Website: macys
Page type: gifting
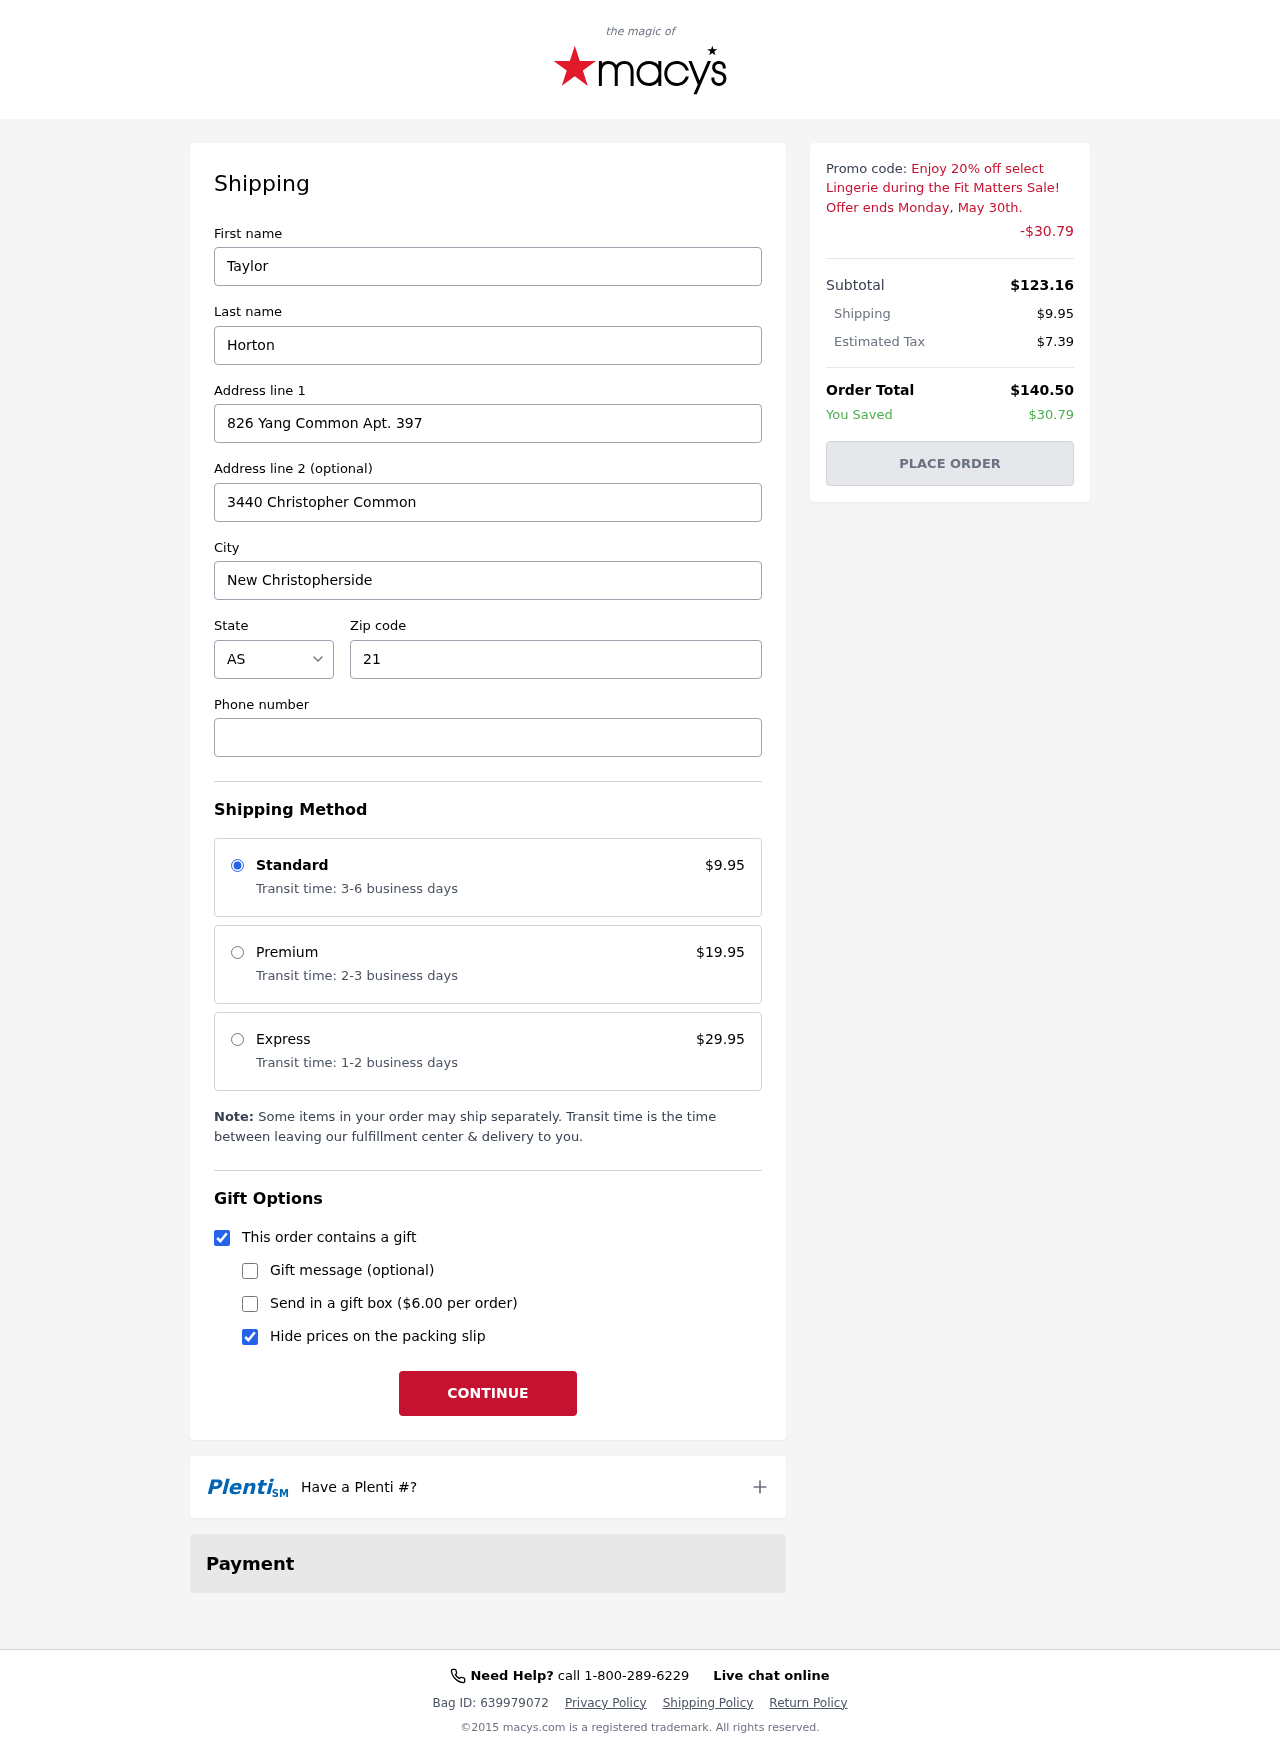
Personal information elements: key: PII_CITY
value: New Christopherside
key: PII_FIRSTNAME
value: Taylor
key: PII_LASTNAME
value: Horton
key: PII_PHONE
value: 3534595874
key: PII_POSTCODE
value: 21057
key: PII_STATE_ABBR
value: AS
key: PII_STREET
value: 826 Yang Common Apt. 397
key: PII_STREET2
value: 3440 Christopher Common
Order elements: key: ORDER_SHIPPING_COST
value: $9.95
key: ORDER_DISCOUNT
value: -$30.79
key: ORDER_SUBTOTAL
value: $123.16
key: ORDER_TAX
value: $7.39
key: ORDER_TOTAL
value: $140.50
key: ORDER_SAVINGS
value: $30.79